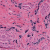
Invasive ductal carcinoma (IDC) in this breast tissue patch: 1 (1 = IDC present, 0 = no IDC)